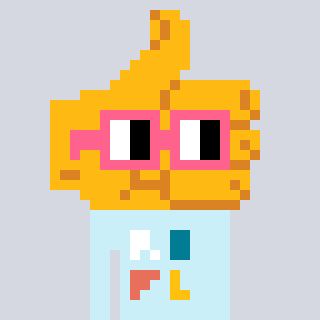
a pixel art character with square pink glasses, a thumbsup-shaped head and a cold-colored body on a cool background